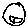
Label: smiley face